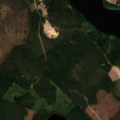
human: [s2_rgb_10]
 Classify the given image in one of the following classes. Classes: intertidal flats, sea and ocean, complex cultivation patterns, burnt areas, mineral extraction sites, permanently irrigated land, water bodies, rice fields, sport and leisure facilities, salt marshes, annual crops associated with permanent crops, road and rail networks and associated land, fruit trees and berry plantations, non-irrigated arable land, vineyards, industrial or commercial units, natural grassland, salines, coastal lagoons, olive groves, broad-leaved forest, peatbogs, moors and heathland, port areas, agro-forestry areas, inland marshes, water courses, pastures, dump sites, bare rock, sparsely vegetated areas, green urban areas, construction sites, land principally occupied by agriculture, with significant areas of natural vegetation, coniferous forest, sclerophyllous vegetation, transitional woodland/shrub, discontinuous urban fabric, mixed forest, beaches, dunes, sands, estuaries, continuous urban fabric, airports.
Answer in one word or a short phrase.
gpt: coniferous forest, mixed forest, peatbogs, water bodies